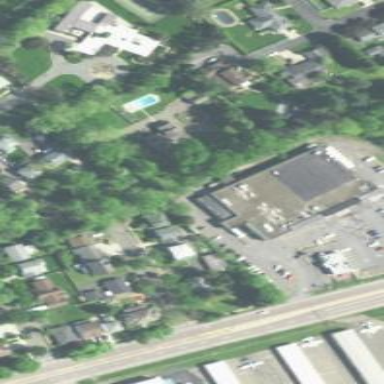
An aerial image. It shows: Supermarket building.